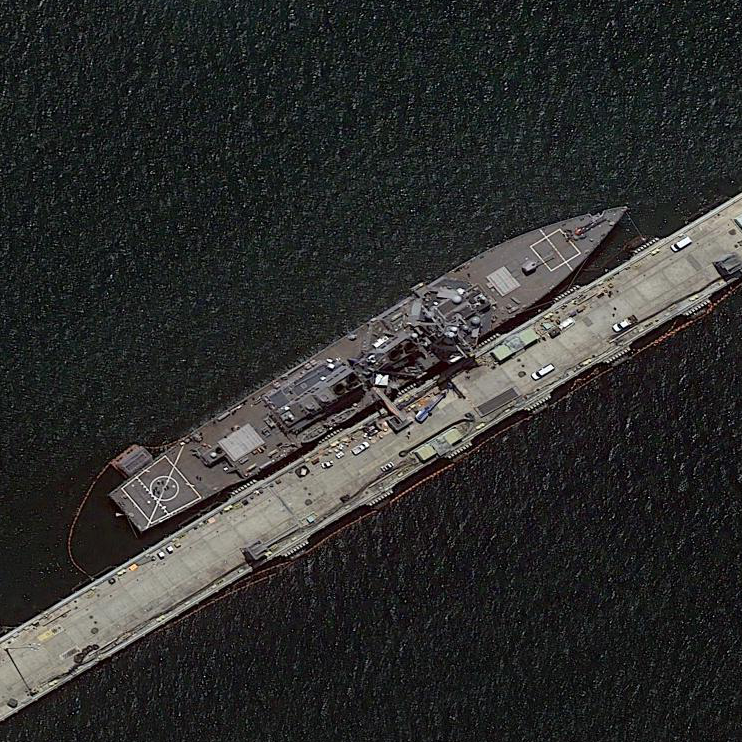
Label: Arleigh_Burke-class_destroyer